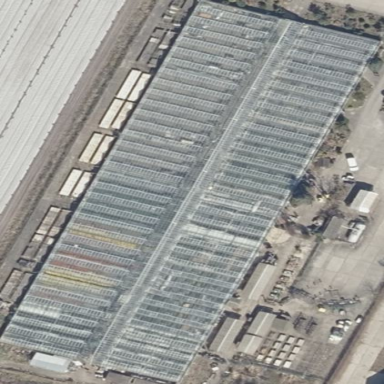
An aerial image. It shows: Greenhouse.